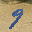
Label: 9